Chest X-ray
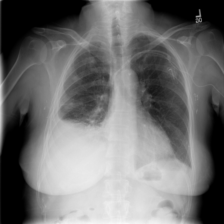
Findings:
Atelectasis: negative
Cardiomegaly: negative
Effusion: positive
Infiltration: negative
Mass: negative
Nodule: negative
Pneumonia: negative
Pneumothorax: negative
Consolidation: negative
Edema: negative
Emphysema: negative
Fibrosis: negative
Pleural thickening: negative
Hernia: negative